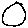
Label: circle